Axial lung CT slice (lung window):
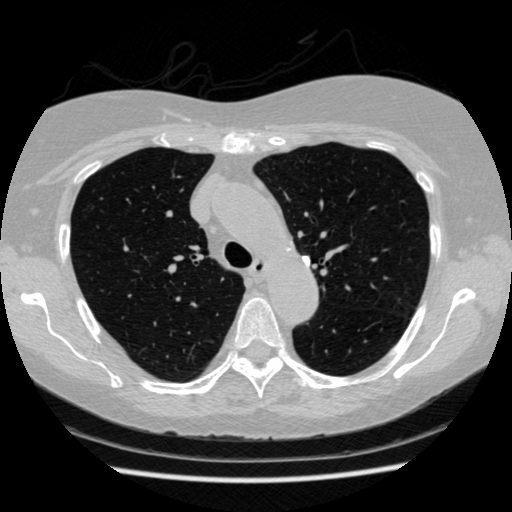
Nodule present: yes
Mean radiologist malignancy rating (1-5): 1